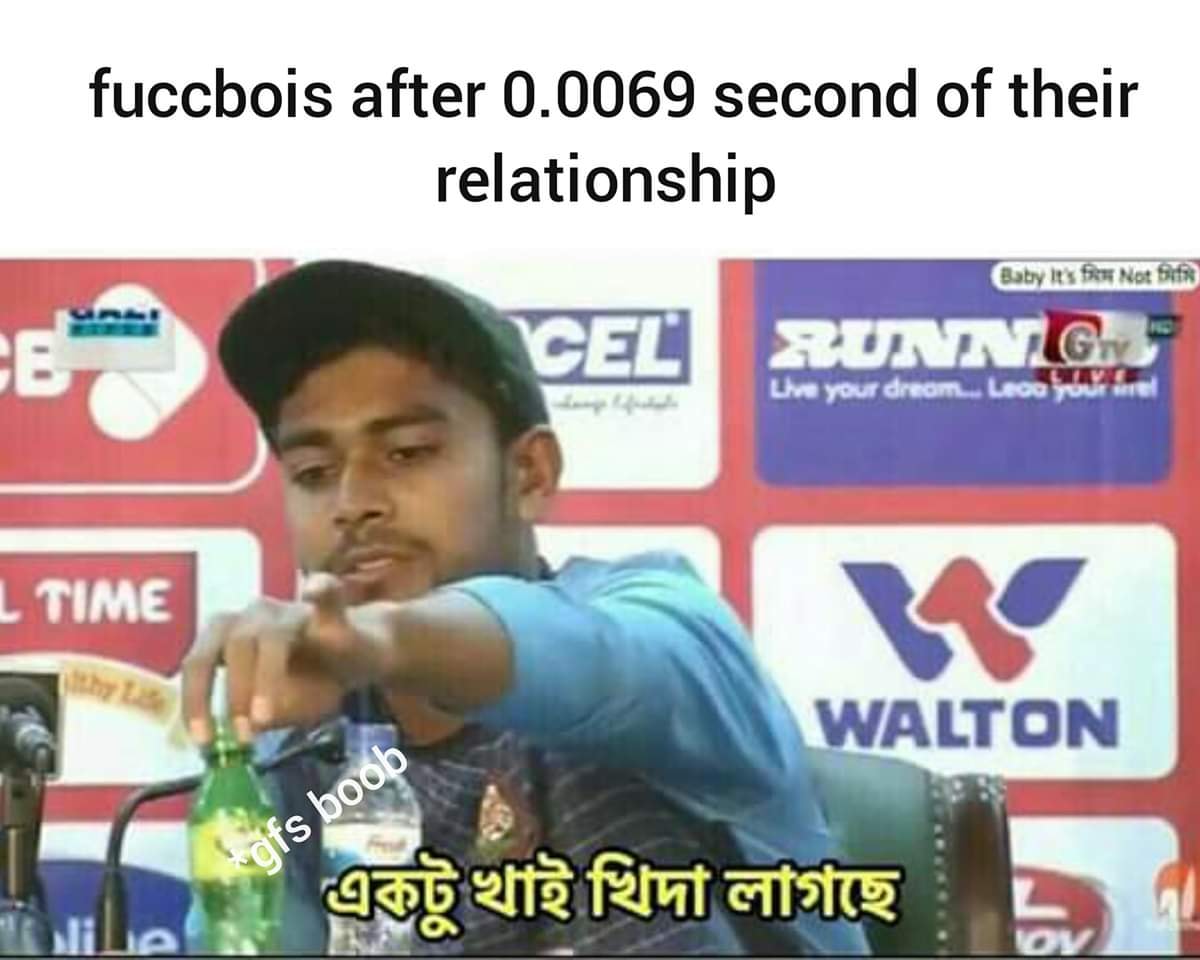
Caption: fuccbois after 0.0069 second of their relationship  একটু খাই খিদা লাগছে
Label: non-hate